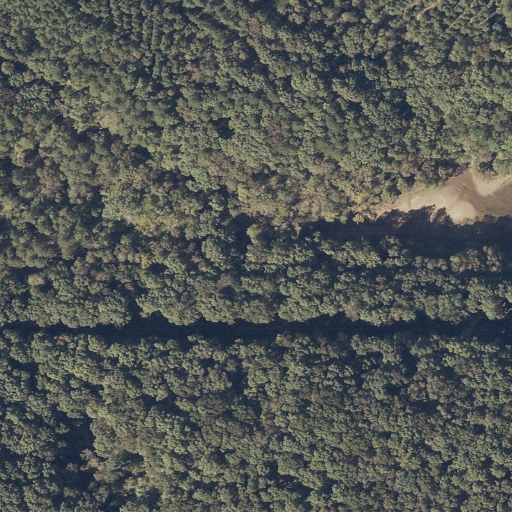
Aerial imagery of valley in Mississippi named Dixon Hollow containing deciduous forest, evergreen forest, open development, mixed forest, open water, and woody wetlands